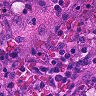
Metastatic tissue present: no